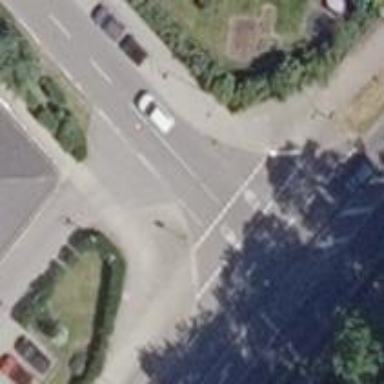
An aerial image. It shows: Asphalt service road.